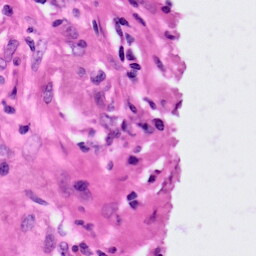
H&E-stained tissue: Lung